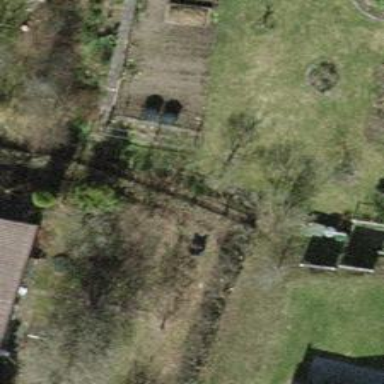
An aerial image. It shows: Hedge barrier.